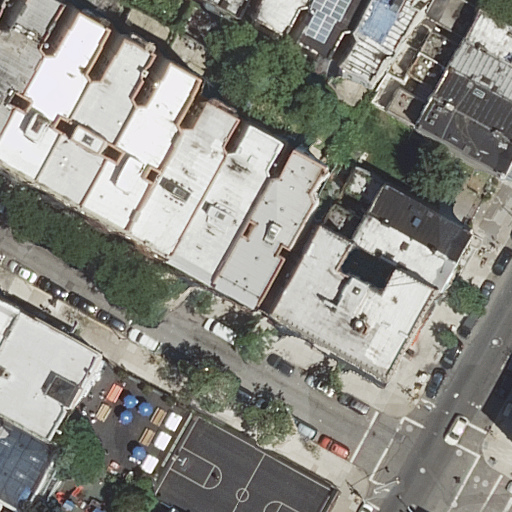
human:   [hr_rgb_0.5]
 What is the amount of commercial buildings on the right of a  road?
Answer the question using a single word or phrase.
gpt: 0

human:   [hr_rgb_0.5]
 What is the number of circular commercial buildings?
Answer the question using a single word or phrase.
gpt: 0

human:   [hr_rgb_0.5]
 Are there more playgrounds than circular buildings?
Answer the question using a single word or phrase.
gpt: yes

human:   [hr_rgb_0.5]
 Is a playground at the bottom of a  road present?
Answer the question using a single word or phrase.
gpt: yes

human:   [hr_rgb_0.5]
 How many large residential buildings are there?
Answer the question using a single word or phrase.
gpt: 0

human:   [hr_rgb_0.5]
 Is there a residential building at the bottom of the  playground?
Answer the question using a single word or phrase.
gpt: no

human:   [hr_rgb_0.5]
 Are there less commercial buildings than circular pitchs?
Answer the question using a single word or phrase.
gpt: no

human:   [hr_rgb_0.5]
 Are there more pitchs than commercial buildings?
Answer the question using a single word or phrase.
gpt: yes

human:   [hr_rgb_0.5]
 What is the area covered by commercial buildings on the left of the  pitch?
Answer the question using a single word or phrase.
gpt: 0m2

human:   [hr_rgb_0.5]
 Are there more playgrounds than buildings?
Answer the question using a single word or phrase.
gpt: no

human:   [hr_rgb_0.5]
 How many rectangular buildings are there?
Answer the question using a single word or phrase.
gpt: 7

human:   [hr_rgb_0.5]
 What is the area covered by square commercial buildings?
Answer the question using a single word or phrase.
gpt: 0m2

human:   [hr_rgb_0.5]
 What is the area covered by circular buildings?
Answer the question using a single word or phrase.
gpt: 0m2

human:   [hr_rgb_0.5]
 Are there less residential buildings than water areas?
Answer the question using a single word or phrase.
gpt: no

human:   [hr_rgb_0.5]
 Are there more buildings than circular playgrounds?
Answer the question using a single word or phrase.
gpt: yes

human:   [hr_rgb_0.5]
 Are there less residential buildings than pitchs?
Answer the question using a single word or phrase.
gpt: no

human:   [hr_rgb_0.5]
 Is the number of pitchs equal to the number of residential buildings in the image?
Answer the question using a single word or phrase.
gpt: no

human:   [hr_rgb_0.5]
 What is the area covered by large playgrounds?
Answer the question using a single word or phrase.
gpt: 0m2

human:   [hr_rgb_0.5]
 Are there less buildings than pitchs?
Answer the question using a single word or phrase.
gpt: no

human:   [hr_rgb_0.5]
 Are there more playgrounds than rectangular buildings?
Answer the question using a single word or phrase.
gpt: no

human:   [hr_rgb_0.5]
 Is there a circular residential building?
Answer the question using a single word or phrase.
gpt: no

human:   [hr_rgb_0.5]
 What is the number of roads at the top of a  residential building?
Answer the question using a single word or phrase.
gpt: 0

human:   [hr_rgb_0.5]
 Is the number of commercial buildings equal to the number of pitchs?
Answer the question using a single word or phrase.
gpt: no

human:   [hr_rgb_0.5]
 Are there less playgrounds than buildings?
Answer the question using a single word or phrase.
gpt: yes

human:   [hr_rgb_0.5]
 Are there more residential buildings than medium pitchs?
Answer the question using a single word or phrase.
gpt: yes

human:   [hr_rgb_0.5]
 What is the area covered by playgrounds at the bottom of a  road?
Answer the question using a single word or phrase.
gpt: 463m2

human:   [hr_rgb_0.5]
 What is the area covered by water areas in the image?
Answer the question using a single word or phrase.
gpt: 0m2

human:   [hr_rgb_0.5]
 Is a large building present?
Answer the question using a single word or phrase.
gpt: no

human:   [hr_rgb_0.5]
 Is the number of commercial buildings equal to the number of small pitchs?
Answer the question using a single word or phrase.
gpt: yes

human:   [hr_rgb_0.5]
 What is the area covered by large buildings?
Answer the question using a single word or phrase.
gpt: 0m2

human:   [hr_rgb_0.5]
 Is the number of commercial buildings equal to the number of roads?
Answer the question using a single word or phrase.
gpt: no

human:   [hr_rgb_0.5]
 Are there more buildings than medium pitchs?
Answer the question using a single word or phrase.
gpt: yes

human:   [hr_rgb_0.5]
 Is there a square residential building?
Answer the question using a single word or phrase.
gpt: no

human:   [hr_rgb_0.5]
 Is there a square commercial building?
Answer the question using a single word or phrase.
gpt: no

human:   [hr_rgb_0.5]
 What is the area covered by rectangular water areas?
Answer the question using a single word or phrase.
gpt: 0m2

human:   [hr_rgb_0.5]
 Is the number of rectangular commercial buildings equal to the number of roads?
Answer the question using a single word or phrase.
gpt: no

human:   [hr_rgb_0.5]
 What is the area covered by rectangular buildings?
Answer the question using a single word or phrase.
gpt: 904m2